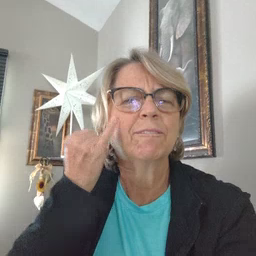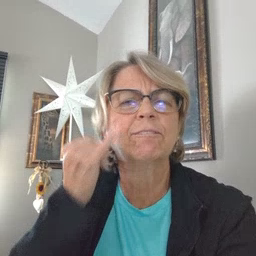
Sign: if